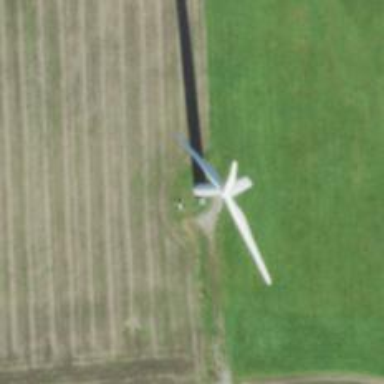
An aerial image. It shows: Wind generator using wind turbines of horizontal axis.